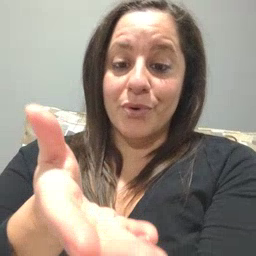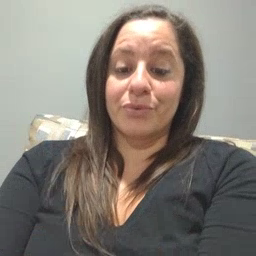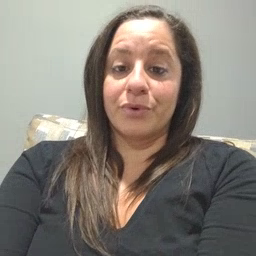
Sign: boat